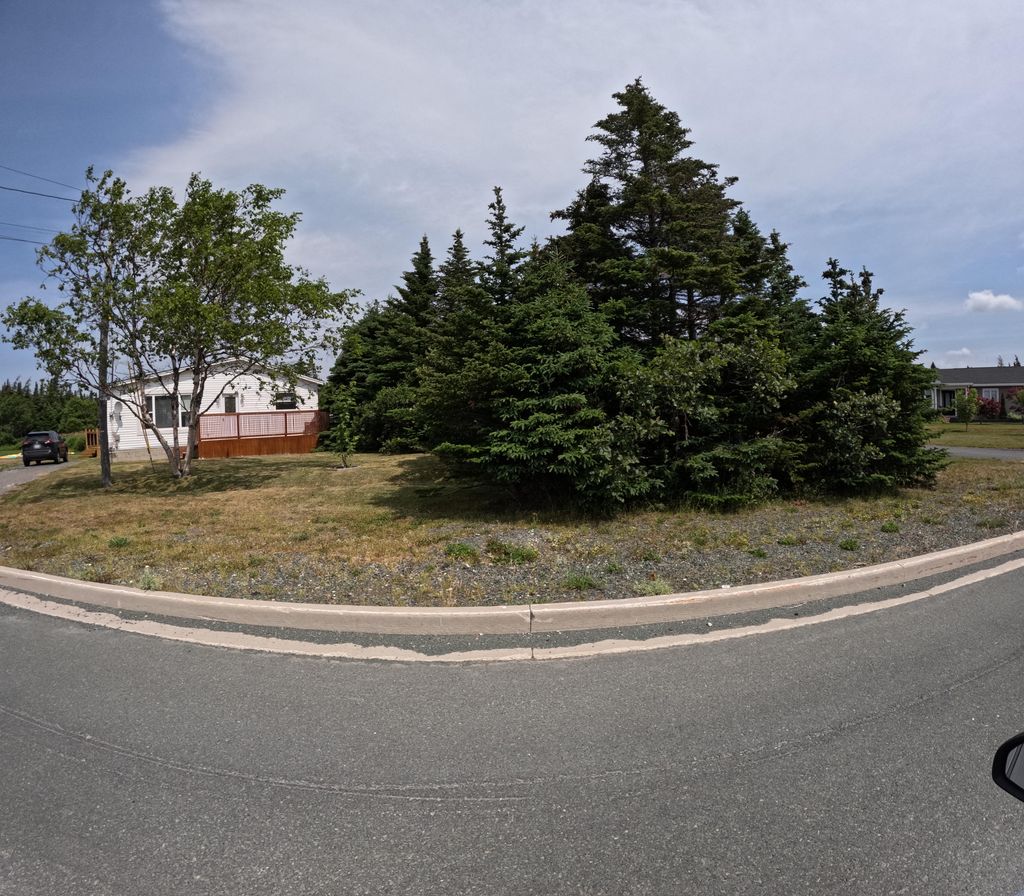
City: st_johns